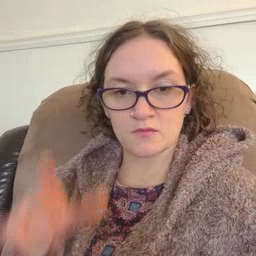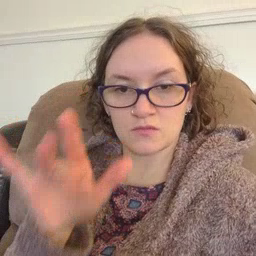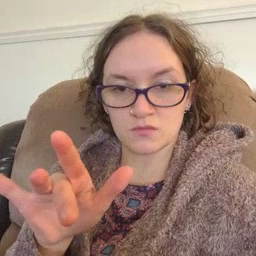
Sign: touch